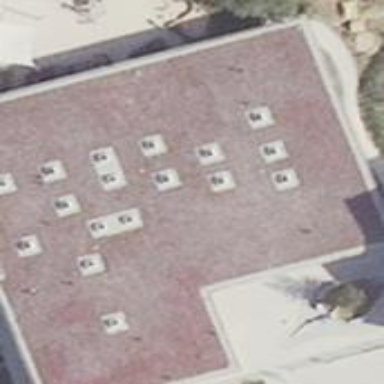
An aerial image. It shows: Kindergarten.